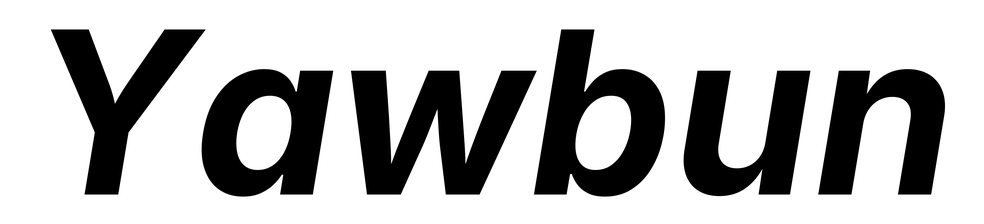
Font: Inter-Italic_Bold_Italic